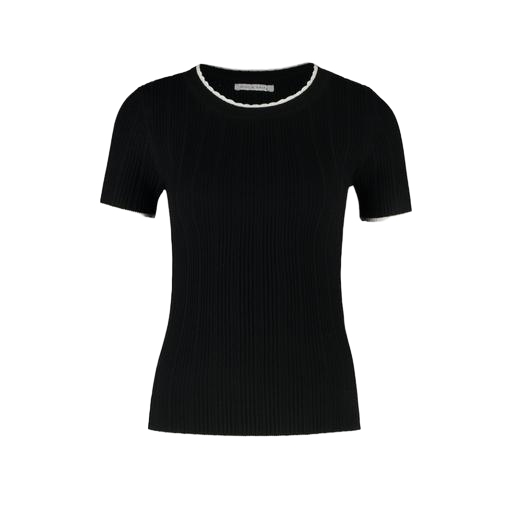
black ribbed t-shirt, black molly ringer tee, high-neck ribbed-jersey t-shirt, white background